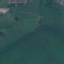
Land use / land cover class: Pasture